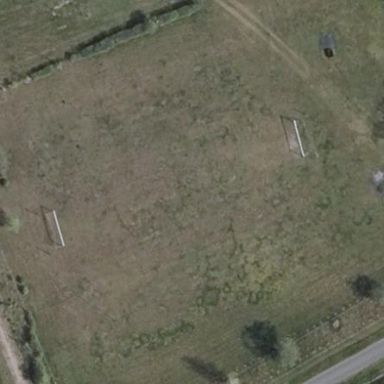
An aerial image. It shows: Soccer pitch for leisureland activities.